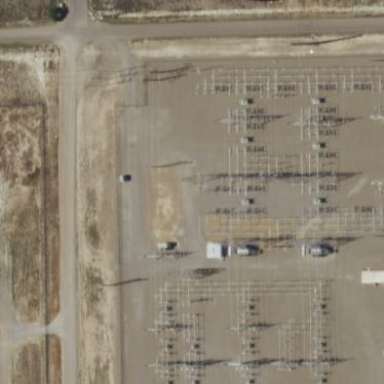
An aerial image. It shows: Fenced power substation at the transmission level.